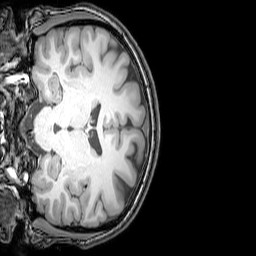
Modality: T1w
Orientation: coronal
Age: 22
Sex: female
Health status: healthy
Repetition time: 0.081 s
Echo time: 0.037 s